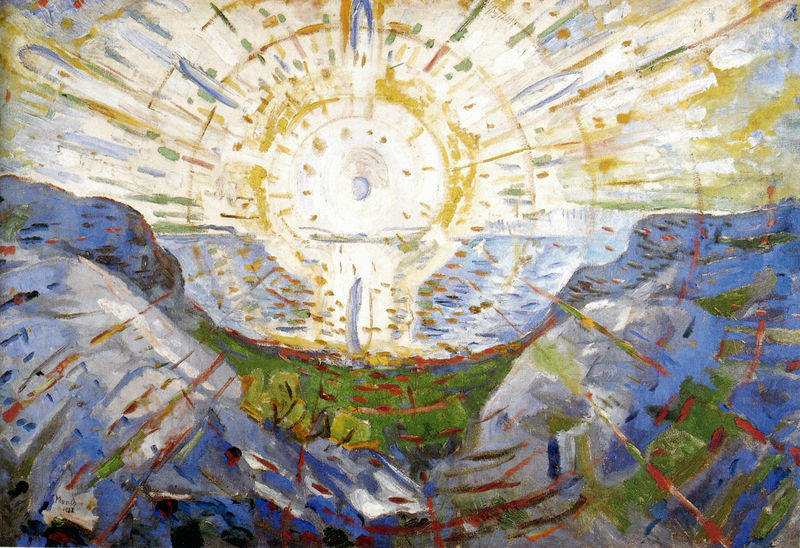
Titel: Die Sonne
Künstler: Edvard Munch
Standort: Oslo
Institution: Munch-Museet
Schlagwörter: baum, berg, blau, felsen, himmel, meer, wasser, weiß, bäume, gelb, grün, landschaft, ocker, see, ufer, braun, hell, licht, gras, rot, stein, steine, bild, horizont, sonne, rund, küste, sommer, strand, abstrakt, berge, fels, hang, hitze, farbe, tag, brandung, frühling, steilküste, heiss, strahlen, sonnenstrahlen, gelb ocker